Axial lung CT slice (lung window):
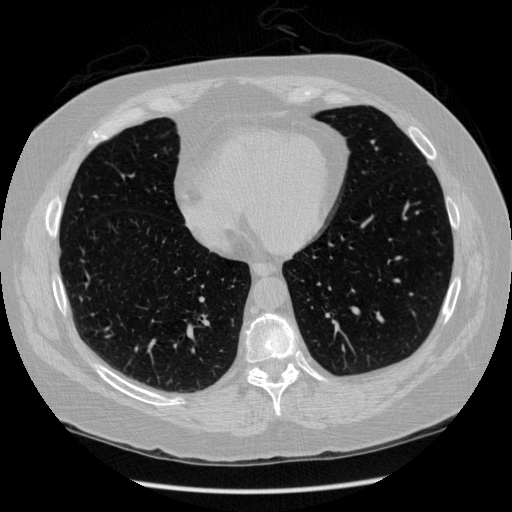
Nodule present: no